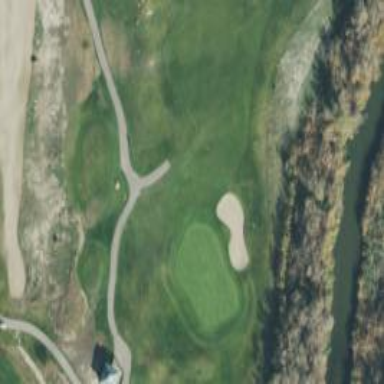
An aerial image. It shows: View of golf hole.